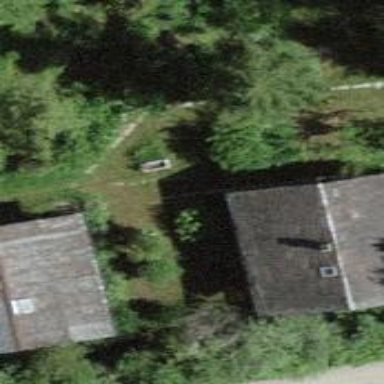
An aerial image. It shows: Residential building.